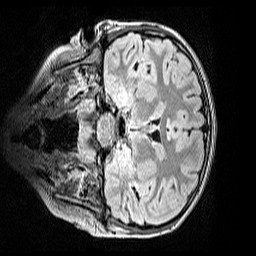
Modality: FLAIR
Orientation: coronal
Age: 9
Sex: female
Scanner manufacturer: siemens
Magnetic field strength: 3 T
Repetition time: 5 s
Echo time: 0.388 s